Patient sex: M
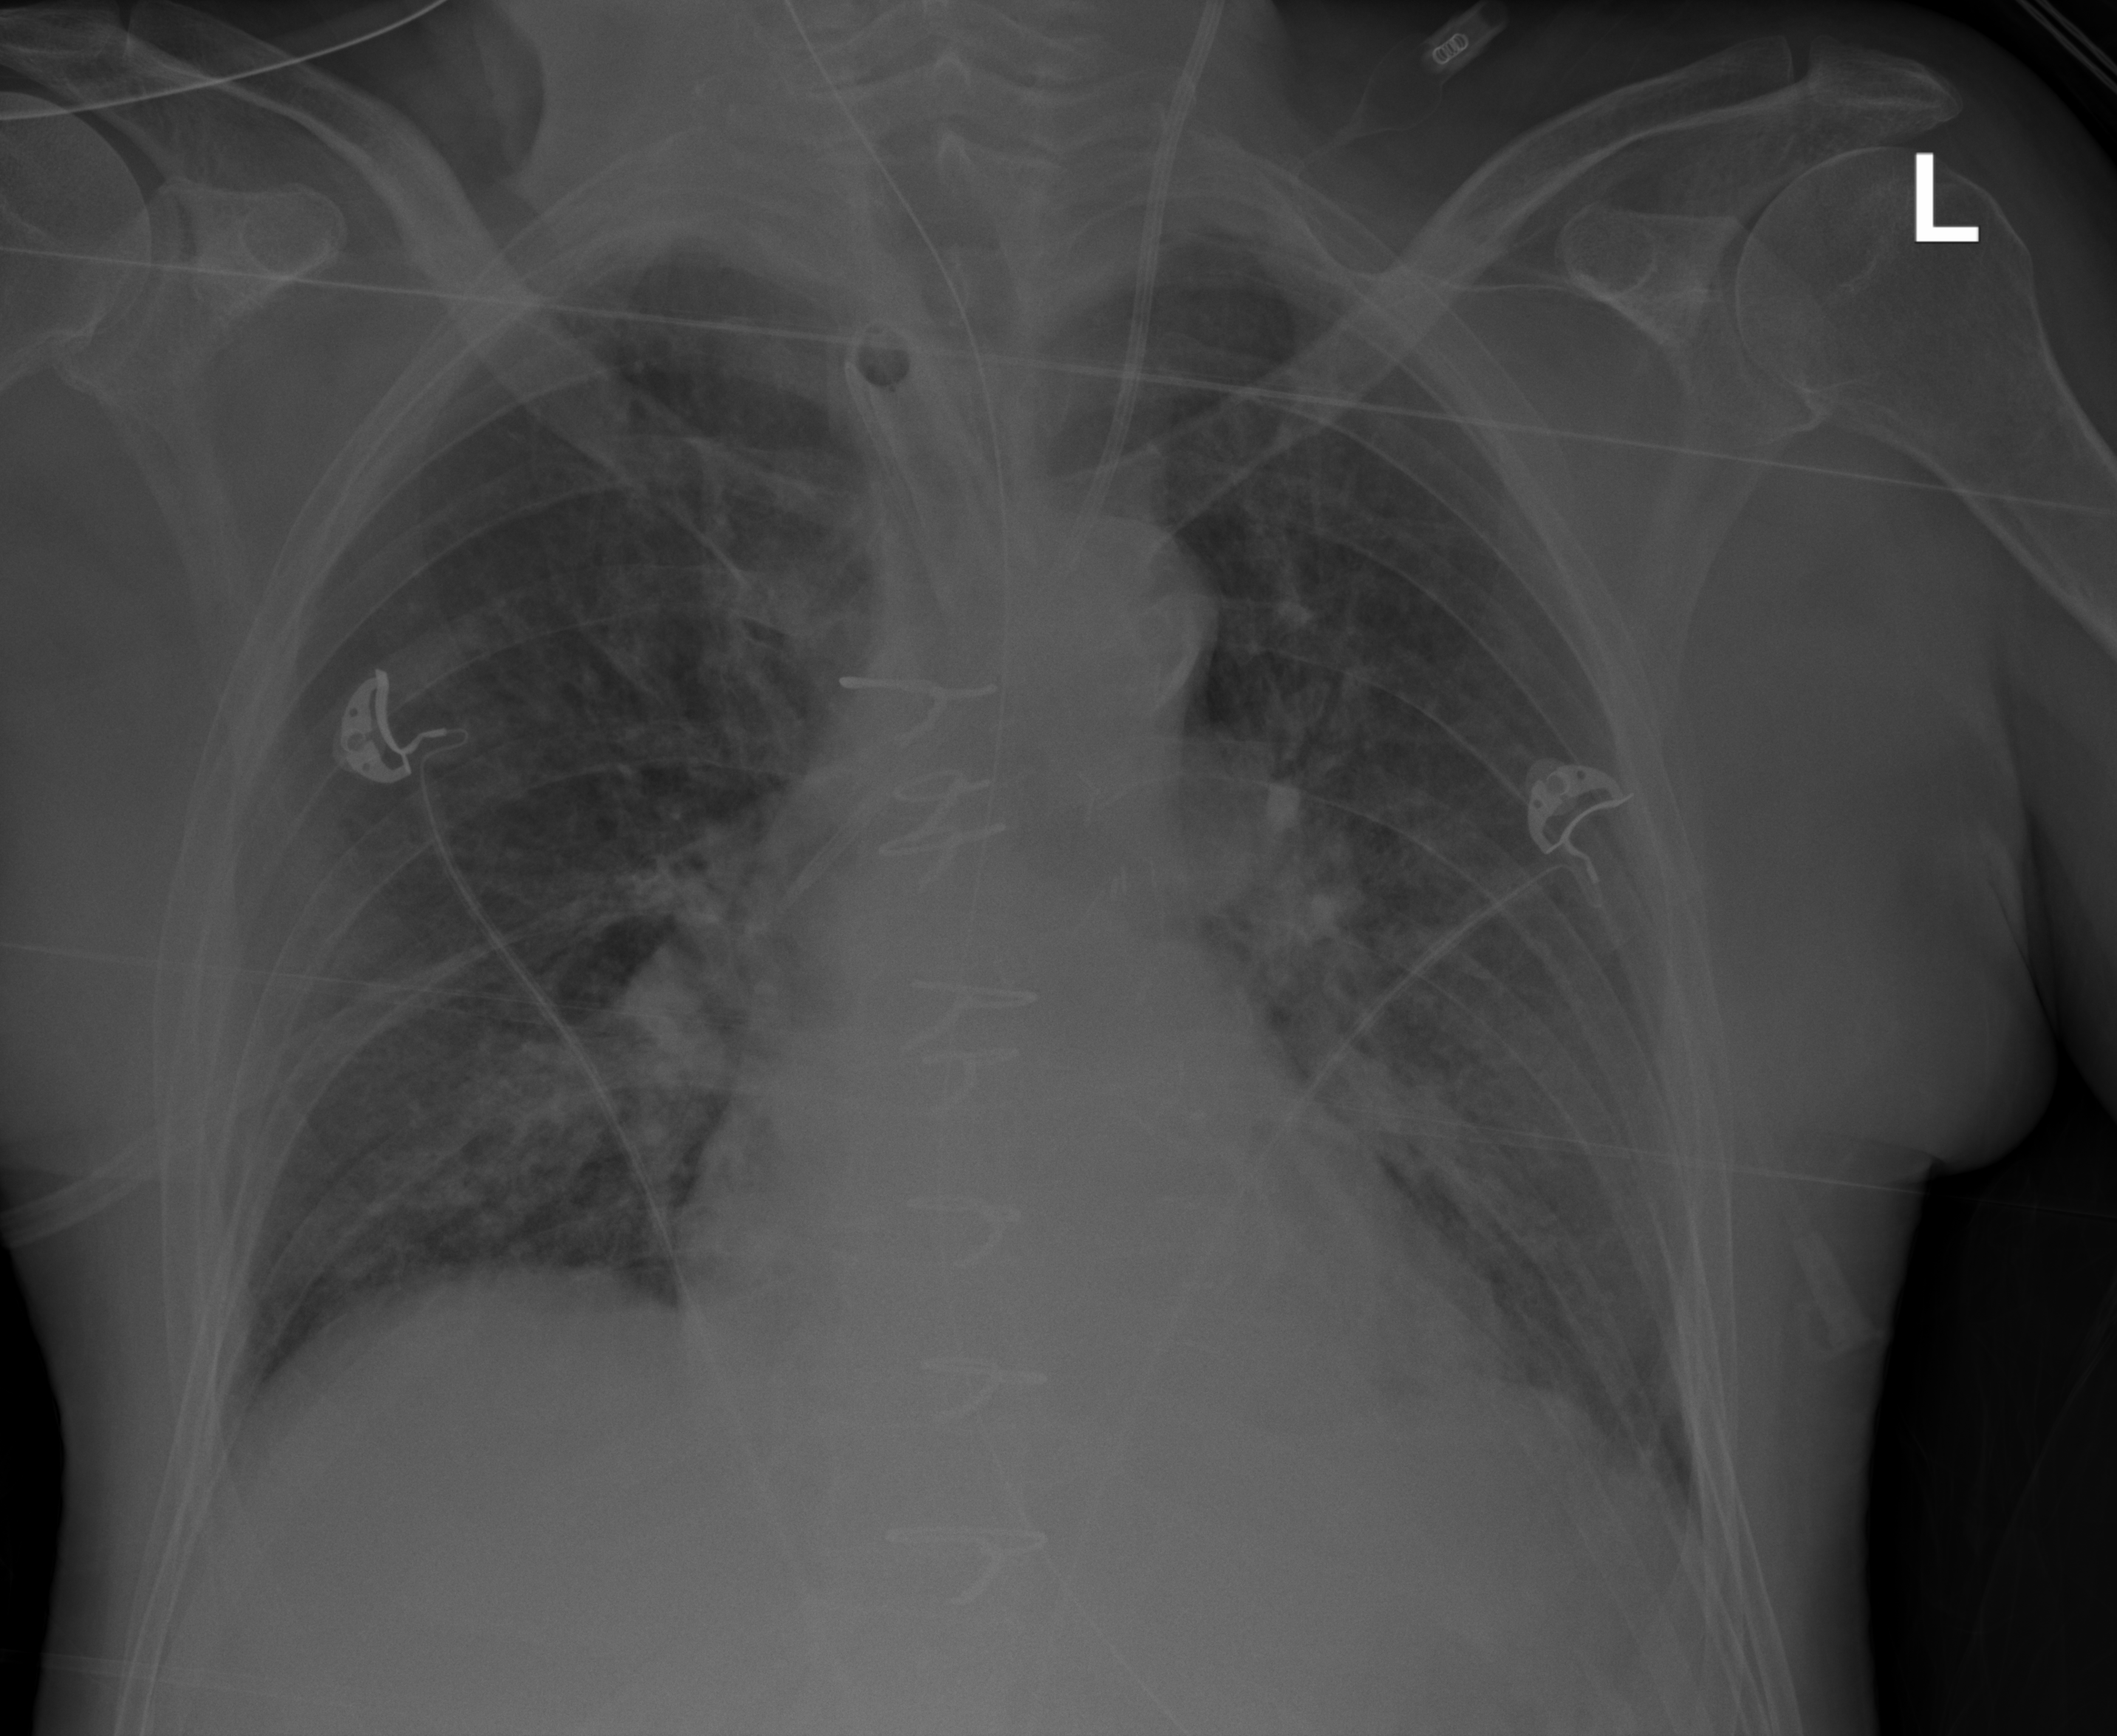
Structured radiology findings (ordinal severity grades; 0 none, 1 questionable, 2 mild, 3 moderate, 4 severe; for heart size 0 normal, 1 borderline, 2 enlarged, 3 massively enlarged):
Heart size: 1
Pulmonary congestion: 3
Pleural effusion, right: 1
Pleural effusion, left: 2
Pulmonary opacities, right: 0
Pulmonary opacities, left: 0
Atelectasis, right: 2
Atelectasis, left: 2